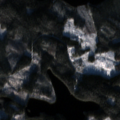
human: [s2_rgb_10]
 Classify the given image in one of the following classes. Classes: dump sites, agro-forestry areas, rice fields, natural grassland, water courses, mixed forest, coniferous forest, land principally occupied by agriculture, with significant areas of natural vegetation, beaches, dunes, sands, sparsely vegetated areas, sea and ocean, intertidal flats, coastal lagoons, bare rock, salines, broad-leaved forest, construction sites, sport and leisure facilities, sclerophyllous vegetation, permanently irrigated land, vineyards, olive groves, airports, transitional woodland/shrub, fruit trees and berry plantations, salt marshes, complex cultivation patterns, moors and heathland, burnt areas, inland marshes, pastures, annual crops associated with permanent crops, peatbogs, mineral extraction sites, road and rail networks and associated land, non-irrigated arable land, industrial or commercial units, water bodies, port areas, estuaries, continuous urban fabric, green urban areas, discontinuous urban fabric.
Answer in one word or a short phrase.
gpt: coniferous forest, mixed forest, water bodies